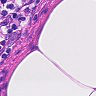
Metastatic tissue present: no